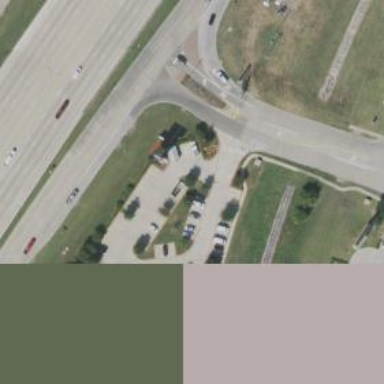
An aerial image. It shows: Tertiary road with separate sidewalk.